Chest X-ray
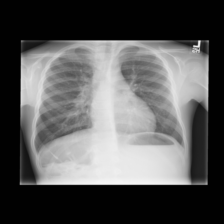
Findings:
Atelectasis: negative
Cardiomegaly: negative
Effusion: negative
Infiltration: negative
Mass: negative
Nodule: negative
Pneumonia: negative
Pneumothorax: negative
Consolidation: negative
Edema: negative
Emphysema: negative
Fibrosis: negative
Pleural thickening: negative
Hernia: negative